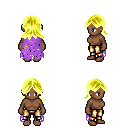
a pixel art fantasy rpg character, female body template, human, dark skin, maroon tattered cape, gold greaves, gold loose hair, four views (front, back, left, right), 2x2 character sprite sheet, small pixel art, hard edges, no anti-aliasing